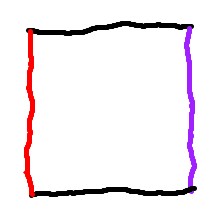
Shape: square